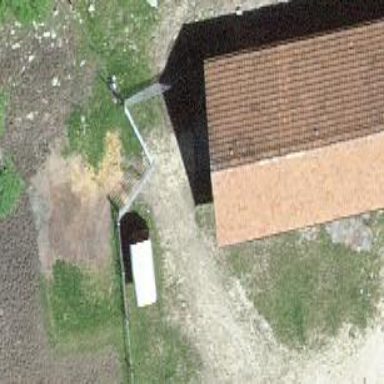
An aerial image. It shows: Cabin.